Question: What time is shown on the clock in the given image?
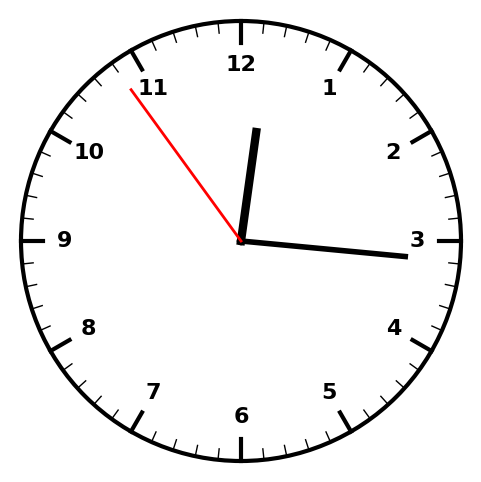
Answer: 12:15:54